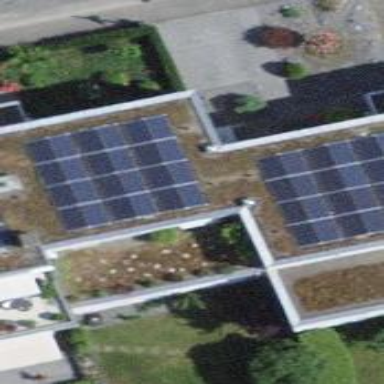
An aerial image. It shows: Solar power generator using photovoltaic method with solar photovoltaic panel types.